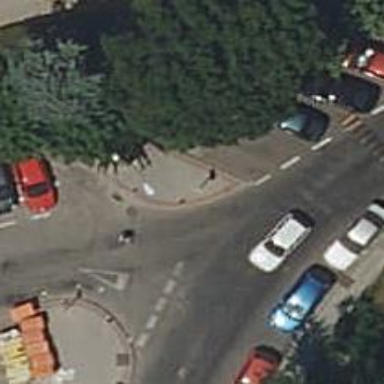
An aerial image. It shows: Bollard barrier.